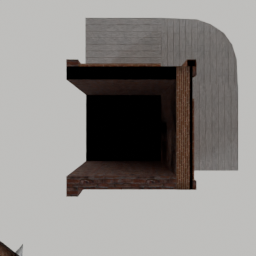
Label: architecture